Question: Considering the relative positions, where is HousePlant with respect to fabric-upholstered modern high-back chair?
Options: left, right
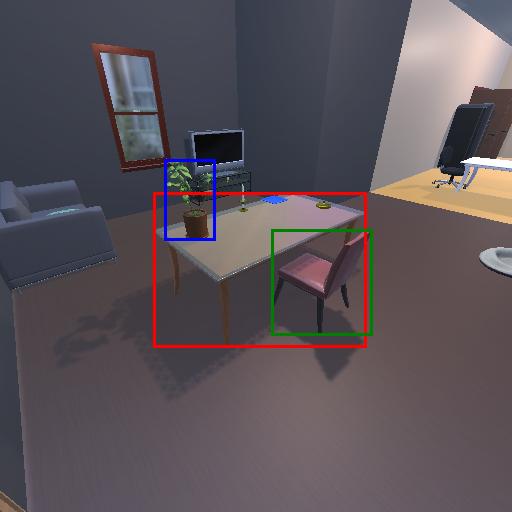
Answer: left